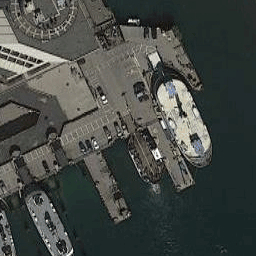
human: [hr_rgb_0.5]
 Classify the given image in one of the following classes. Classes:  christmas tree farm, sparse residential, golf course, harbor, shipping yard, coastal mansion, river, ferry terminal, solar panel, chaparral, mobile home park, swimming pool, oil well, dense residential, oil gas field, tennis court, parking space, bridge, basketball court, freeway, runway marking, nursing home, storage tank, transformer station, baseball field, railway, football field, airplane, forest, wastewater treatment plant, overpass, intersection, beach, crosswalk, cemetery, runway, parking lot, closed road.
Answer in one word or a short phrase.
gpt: ferry terminal